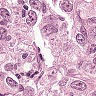
Metastatic tissue present: yes